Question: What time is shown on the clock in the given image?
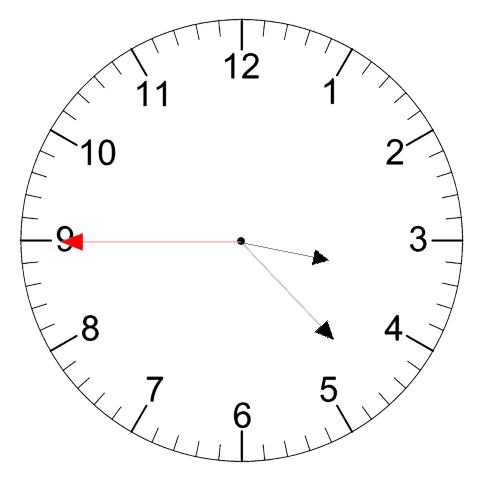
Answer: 03:22:45